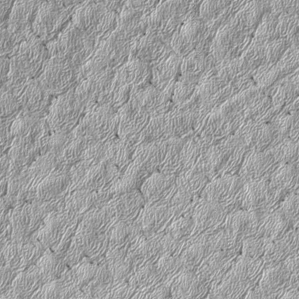
Label: frost